Question: Firstly, look at the following image

In short, how to get the 'content(text)' of 'TextEdit'.
Notice: I have created the 'MDI subWindow(QWidget)' and 'TextEdit' dynamically by code not by Qt design.
The following is the code that wrote to create the 'MDI subWindow' and 'TextEdit':
'''
QWidget *widget = new QWidget(this);
QTextEdit *TextEdit = new QTextEdit(widget);
QMdiSubWindow *mdiWindows = ui->mdiArea->addSubWindow(widget);
mdiWindows->setGeometry(5, 5, 300, 250);
mdiWindows->setWindowTitle(finfo.baseName());
mdiWindows->setWindowState(Qt::WindowMaximized);
mdiWindows->layout()->addWidget(TextEdit);
mdiWindows->show();
'''
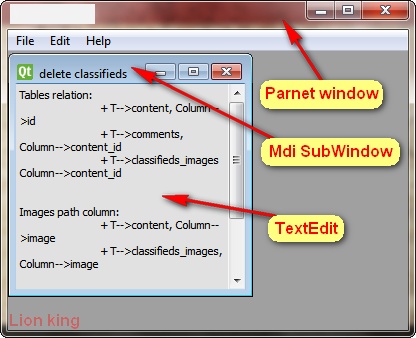
Answer: Getting the active subwindow is available by 'QMdiSubWindow * QMdiArea::activeSubWindow () const'. You can also use the 'findChild' to get a child with a specific name :
'''
QTextEdit * textEdit = ui->mdiArea->activeSubWindow()->widget()->findChild<QTextEdit*>("myTextEdit");
'''
But you should also set a name for your child widget when creating it :
'''
QTextEdit *textEdit = new QTextEdit(widget);
textEdit->setObjectName("myTextEdit");
'''
Also 'QList<T> QObject::findChildren ( const QString & name = QString() ) const' returns all children with the given name that can be cast to type T. Omitting the name causes all object names to be matched. So you can access all children of the widget by :
'''
QList<QTextEdit *> list = ui->mdiArea->activeSubWindow()->widget()->findChildren<QTextEdit *>();
foreach(QTextEdit *w, list)
{
...
}
'''